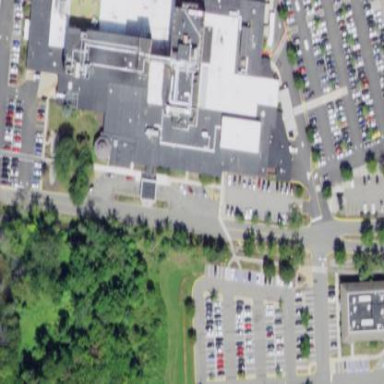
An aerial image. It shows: Hospital.